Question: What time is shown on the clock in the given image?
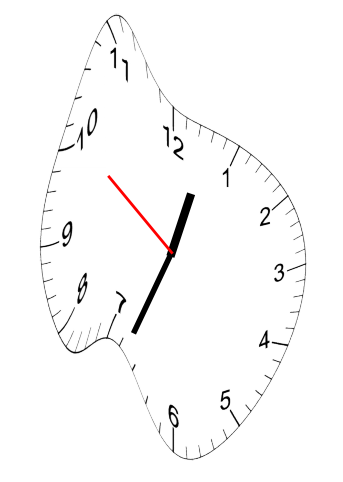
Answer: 12:33:51